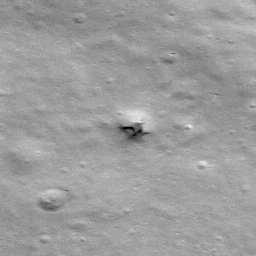
Pit: Stevinus 5
Host crater: Stevinus
Host type: impact_melt
Lunar coordinates: latitude -32.452, longitude 54.675